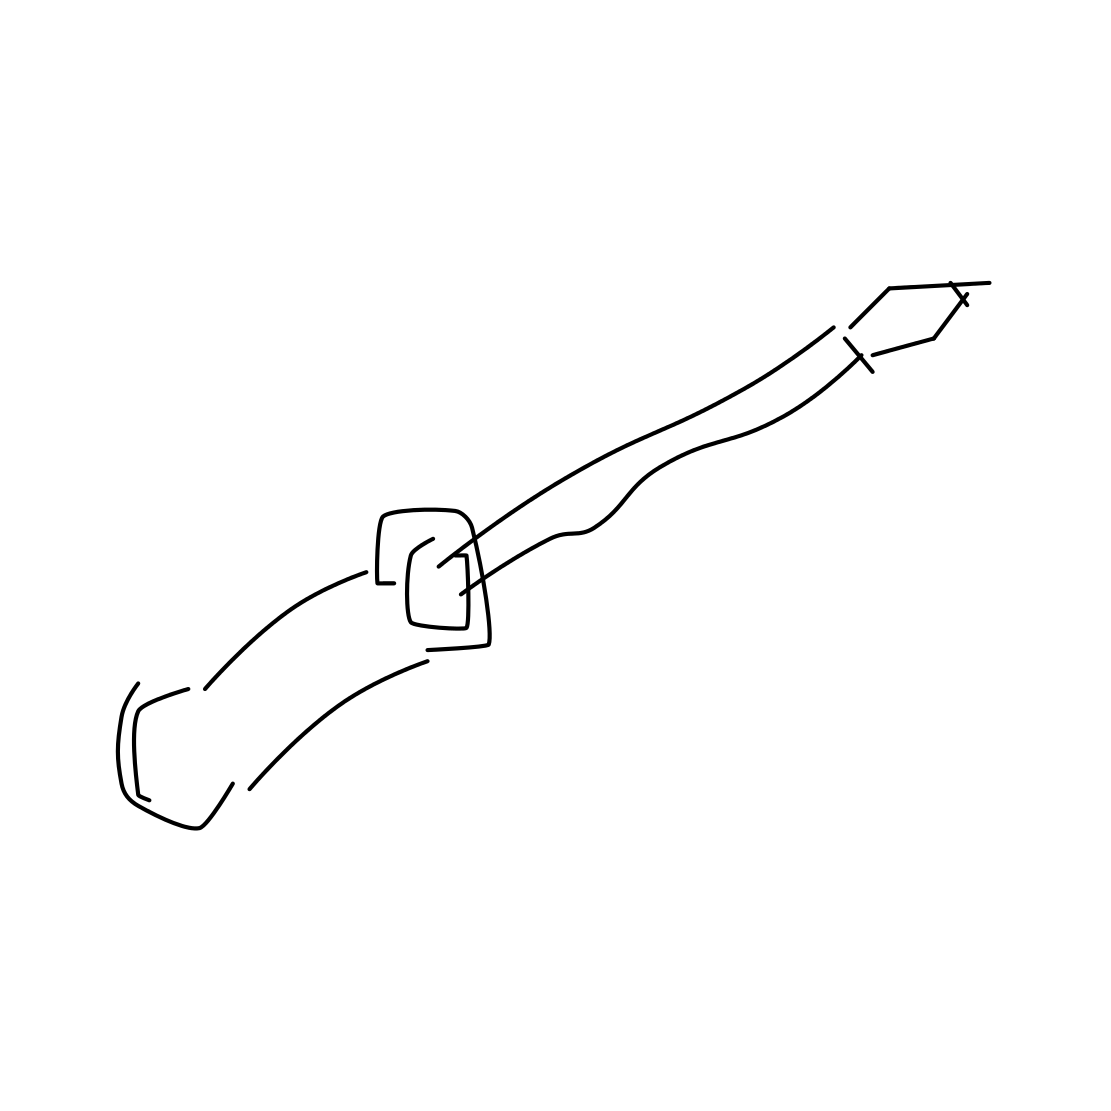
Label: screwdriver